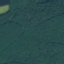
Land use / land cover: Forest